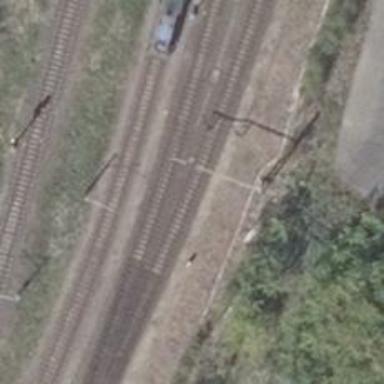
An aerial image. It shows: Electrified rail siding with contact line.